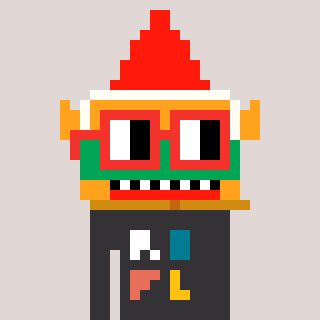
a pixel art character with square red glasses, a gnome-shaped head and a grayscale-colored body on a warm background